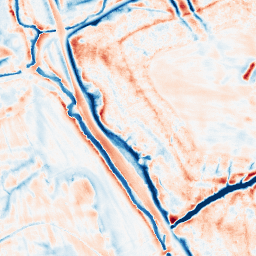
Category: edge_preserving
Decomposition family: bilateral
Decomposition parameters: d: 21
sigma_color: 25
sigma_space: 100
Upsampling method: quintic
Upsampling parameters: scale: 8
Upsampling scale: 8